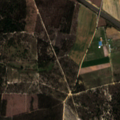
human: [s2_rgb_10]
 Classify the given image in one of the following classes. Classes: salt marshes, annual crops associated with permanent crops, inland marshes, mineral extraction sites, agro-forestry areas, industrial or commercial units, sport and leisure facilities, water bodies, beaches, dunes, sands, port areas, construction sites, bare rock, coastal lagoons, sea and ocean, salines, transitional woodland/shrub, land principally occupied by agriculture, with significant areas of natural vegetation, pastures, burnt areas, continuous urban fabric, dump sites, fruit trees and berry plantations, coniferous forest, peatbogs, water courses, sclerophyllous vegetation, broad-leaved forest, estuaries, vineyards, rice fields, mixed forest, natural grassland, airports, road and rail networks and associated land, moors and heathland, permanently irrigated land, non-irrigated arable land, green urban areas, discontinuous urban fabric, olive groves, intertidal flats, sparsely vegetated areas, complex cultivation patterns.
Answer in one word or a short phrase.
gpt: complex cultivation patterns, broad-leaved forest, coniferous forest, mixed forest, transitional woodland/shrub